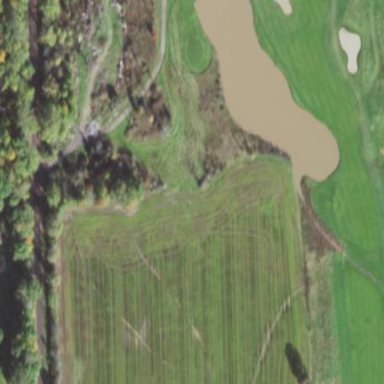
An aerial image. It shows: Water hazard on golf course. The hazard is natural water feature.